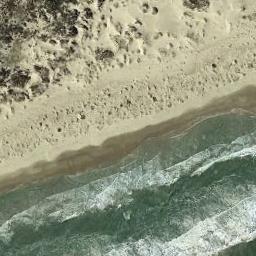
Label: beach